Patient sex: F
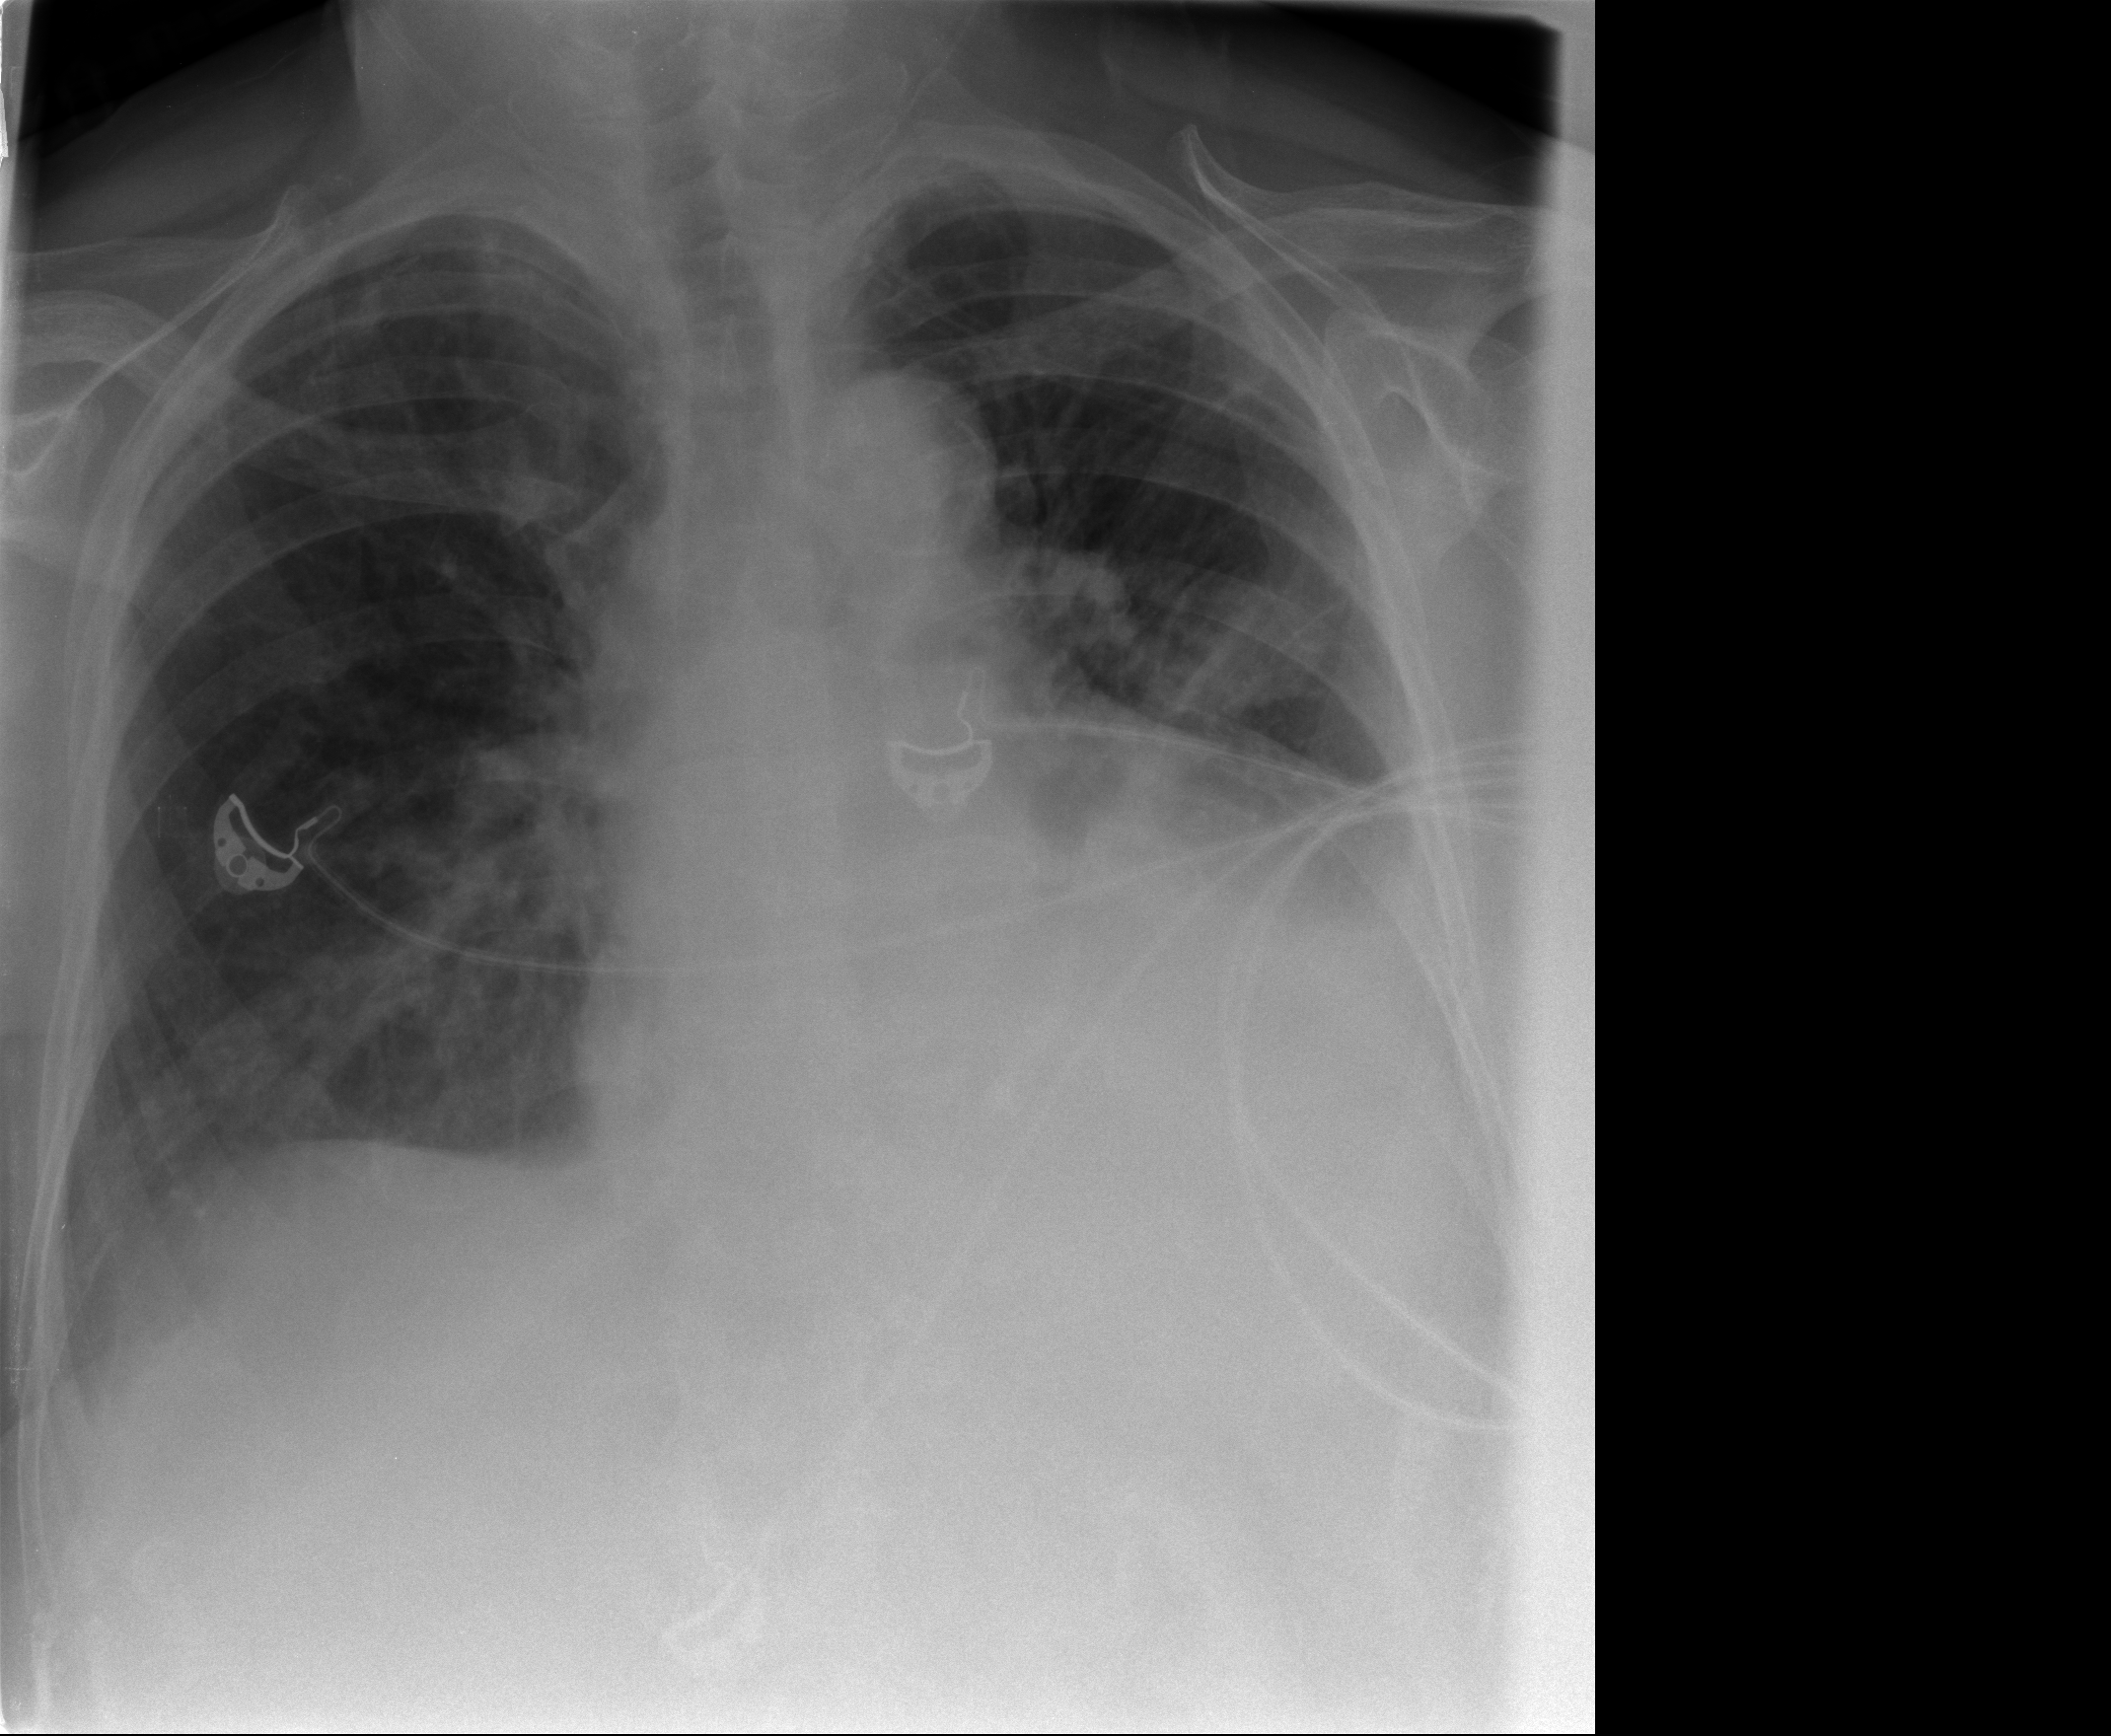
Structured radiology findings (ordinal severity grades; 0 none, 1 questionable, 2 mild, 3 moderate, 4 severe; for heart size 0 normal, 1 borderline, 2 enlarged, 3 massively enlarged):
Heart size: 2
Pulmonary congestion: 2
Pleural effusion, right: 0
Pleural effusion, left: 1
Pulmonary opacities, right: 0
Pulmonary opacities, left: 1
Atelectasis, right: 2
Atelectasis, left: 2